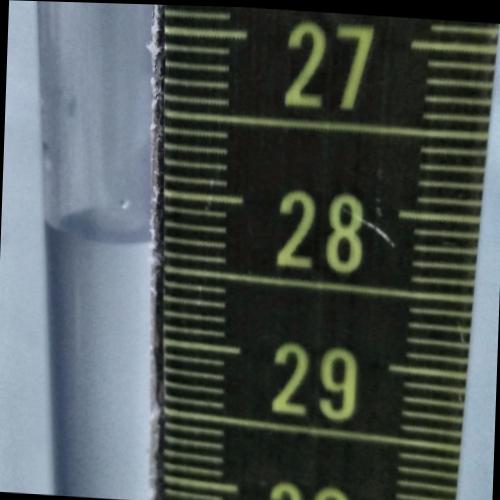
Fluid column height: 28.3 cm